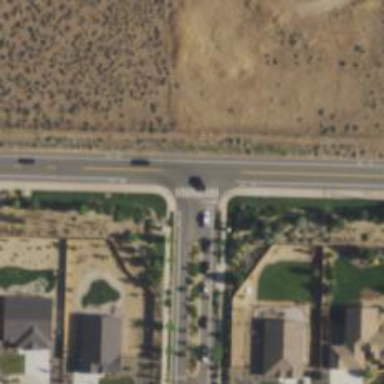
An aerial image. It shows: Secondary road with separate asphalt sidewalks.